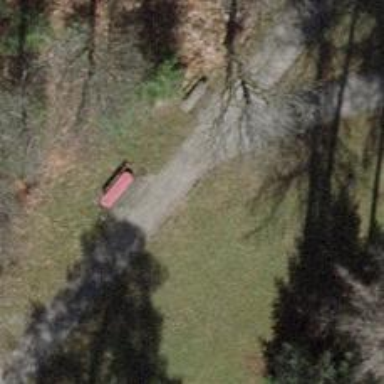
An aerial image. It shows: Bench.